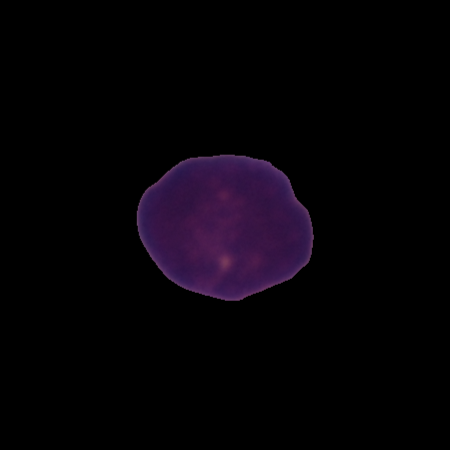
Label: healthy